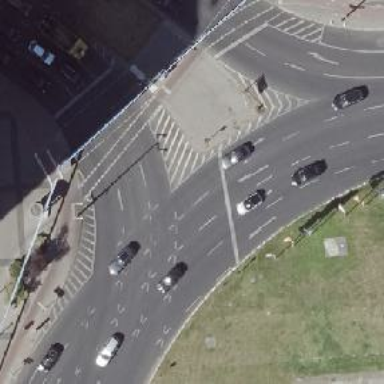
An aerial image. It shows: Primary highway with asphalt surface leading to circular junction.